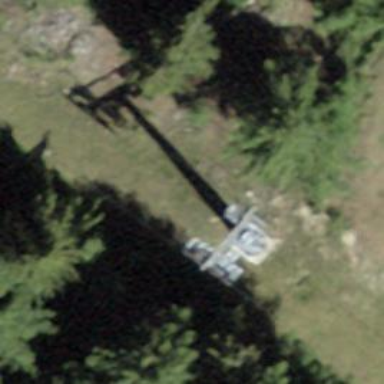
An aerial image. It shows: Chair lift.